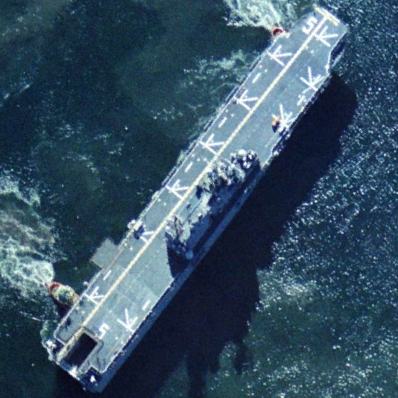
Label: assault